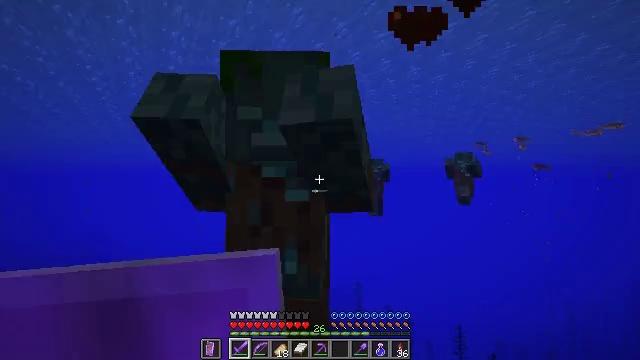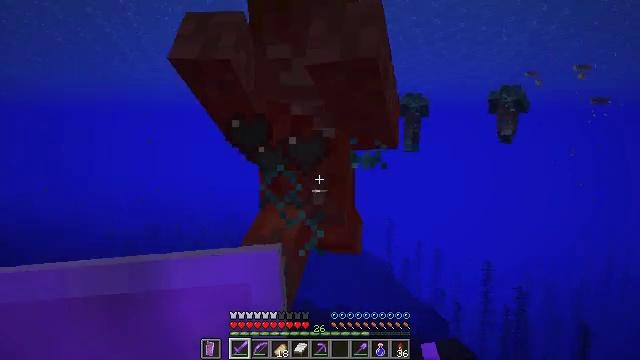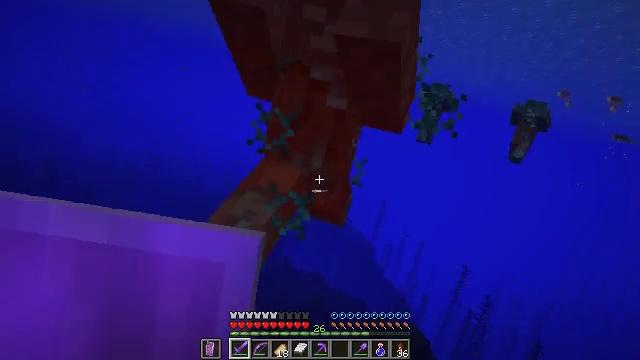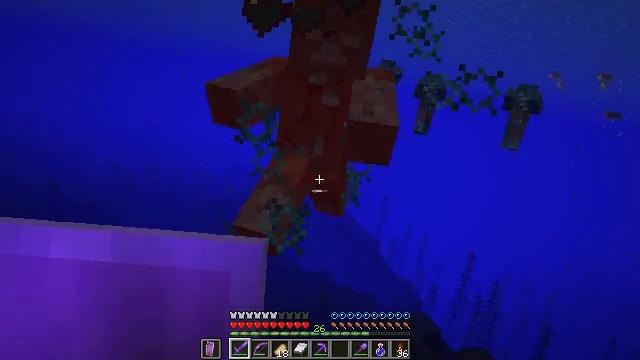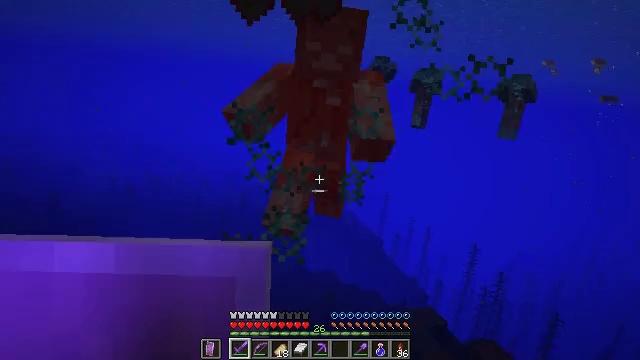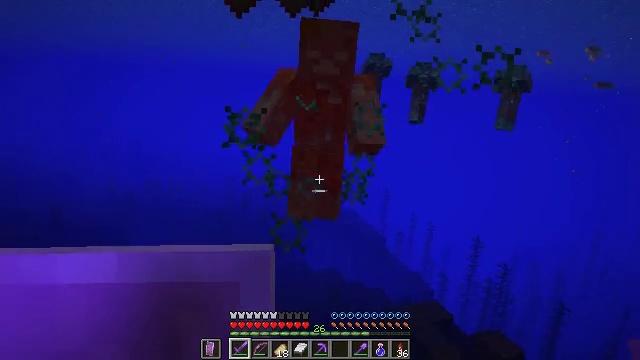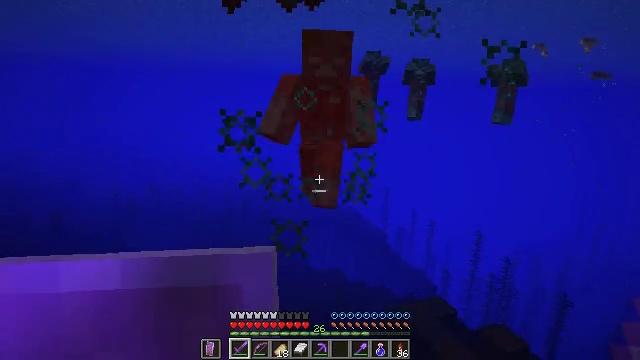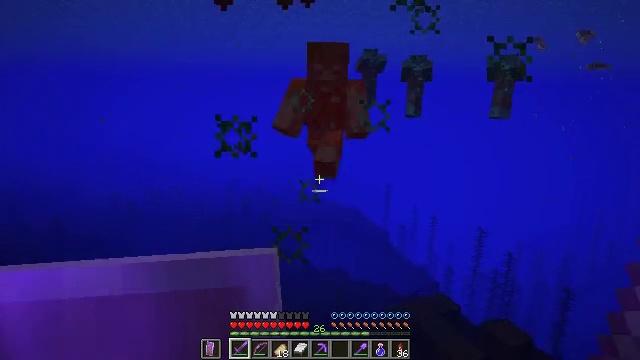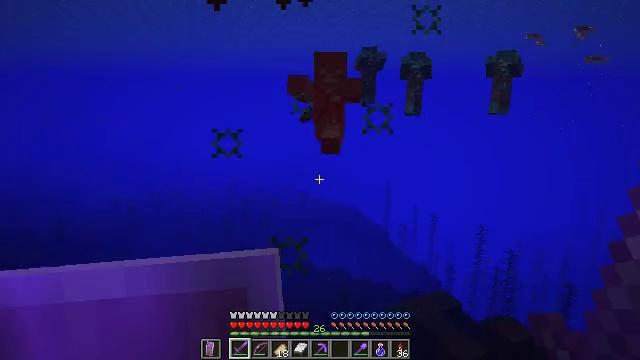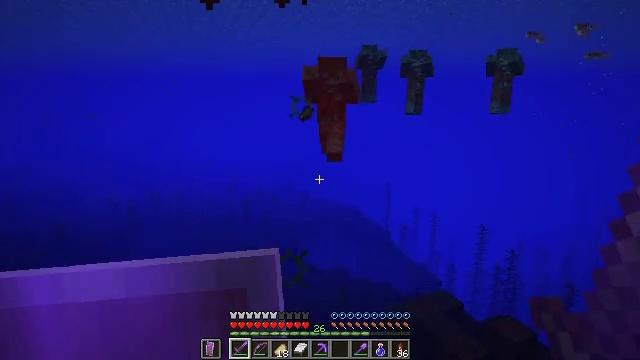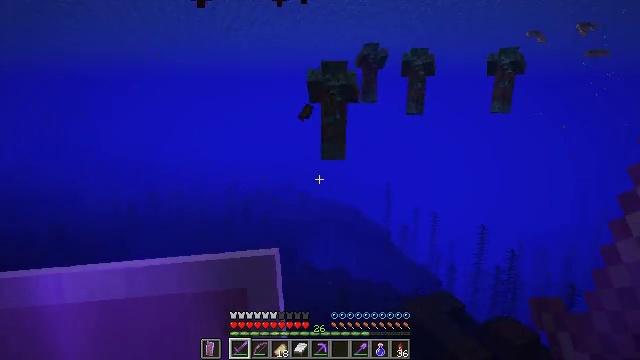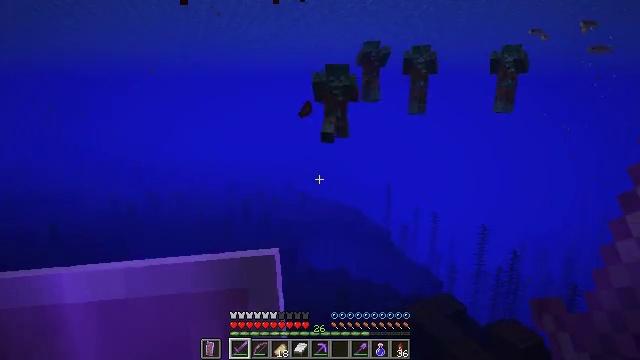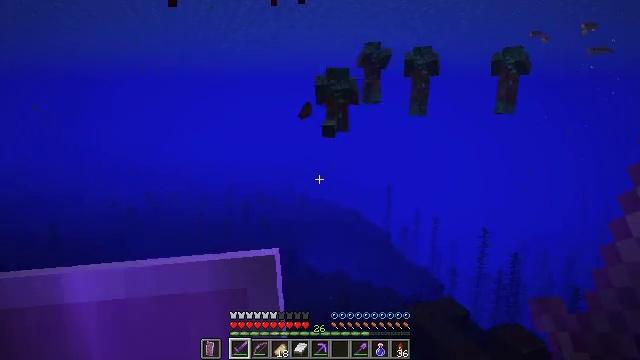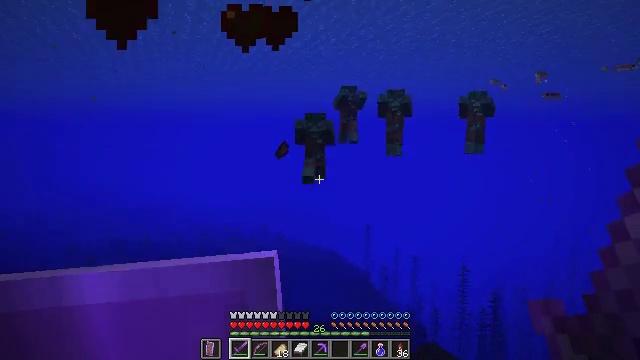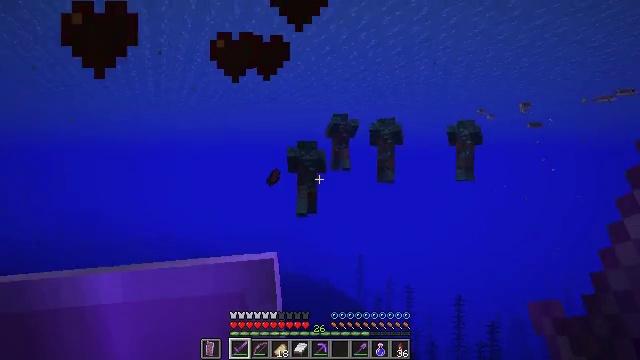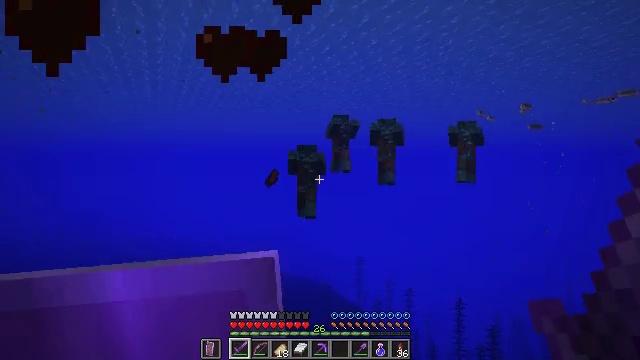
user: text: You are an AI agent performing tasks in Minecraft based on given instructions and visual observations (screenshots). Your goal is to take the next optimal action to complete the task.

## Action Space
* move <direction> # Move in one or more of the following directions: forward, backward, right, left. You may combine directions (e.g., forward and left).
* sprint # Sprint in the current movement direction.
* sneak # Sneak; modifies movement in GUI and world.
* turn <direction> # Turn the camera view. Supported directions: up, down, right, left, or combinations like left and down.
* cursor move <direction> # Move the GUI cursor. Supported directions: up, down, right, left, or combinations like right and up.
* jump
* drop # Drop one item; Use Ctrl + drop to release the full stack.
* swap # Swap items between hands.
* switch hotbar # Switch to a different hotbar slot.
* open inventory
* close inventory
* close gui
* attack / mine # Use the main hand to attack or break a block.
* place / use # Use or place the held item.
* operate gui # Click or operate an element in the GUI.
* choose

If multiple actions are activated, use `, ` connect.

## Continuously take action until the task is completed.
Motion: motion action
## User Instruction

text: Hunt the drowned.
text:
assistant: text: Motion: move back, turn left and down
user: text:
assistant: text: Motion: move back, turn down
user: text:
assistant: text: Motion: no_op
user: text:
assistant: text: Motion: no_op
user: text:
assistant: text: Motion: no_op
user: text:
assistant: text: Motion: no_op
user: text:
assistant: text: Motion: no_op
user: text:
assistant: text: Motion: move forward
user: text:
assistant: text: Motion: move forward
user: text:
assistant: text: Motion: move forward
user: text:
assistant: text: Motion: move forward
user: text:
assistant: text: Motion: move forward
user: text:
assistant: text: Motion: move forward, turn right and up
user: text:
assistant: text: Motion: move forward, turn right and up
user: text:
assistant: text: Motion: move forward
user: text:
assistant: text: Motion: move forward
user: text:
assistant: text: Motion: move forward
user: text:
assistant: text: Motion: move forward
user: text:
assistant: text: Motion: move forward
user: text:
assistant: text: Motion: move forward
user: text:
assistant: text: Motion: move forward, turn right
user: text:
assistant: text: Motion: move forward, turn right
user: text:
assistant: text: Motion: move forward, turn right
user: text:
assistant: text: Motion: move forward, turn right and up
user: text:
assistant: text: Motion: move forward, turn up
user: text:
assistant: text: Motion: move forward, turn up
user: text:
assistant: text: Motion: move forward, turn up
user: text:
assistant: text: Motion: move forward
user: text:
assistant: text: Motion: move forward
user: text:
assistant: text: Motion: move forward